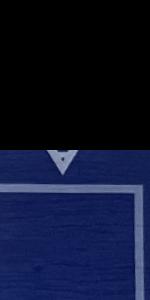
Label: Empty